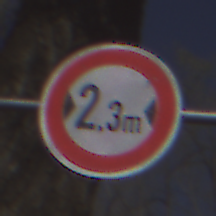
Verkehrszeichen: TatsaechlicheBreite2Komma3
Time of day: Midday
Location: Outdoor (Nature)
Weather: Clear
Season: NotSpecified
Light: Natural